Interaction volume radius: 5 \u00c5
Interaction volume height: 20 \u00c5
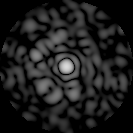
Disorder parameter: 0.8298